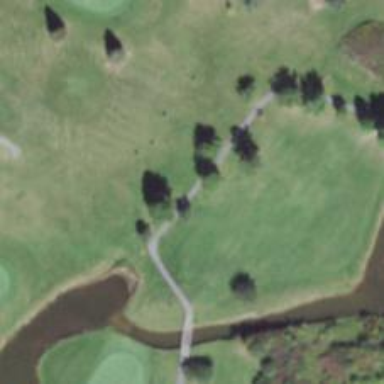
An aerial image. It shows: Pathway for golfing.